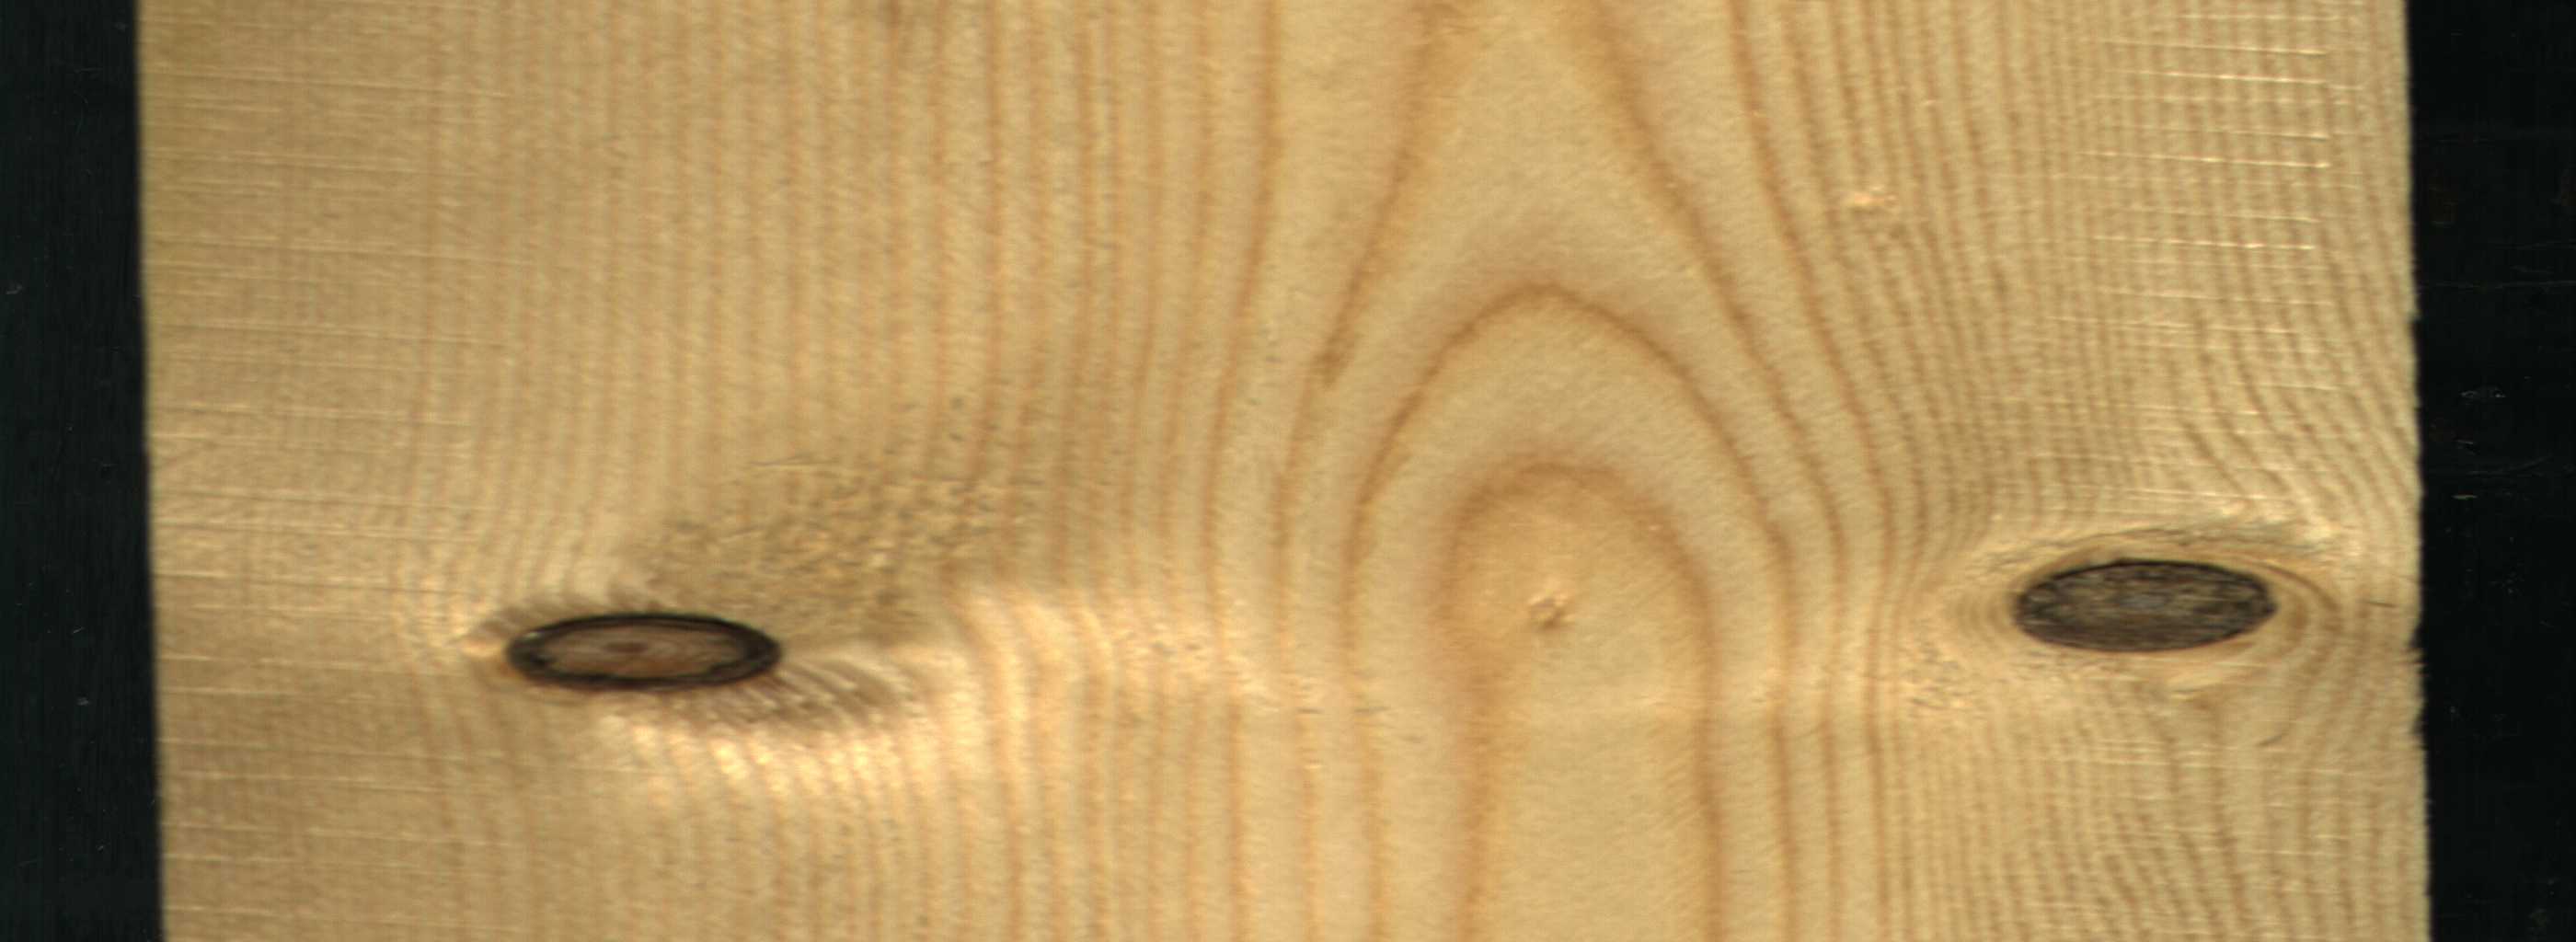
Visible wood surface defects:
Dead_Knot
Dead_Knot